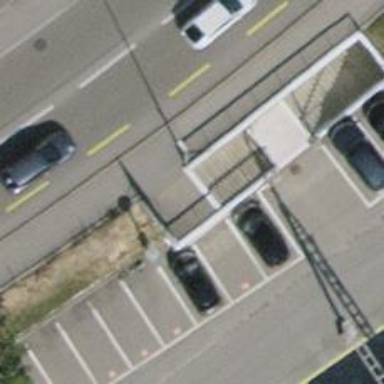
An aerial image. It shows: Steps on sett surface road.